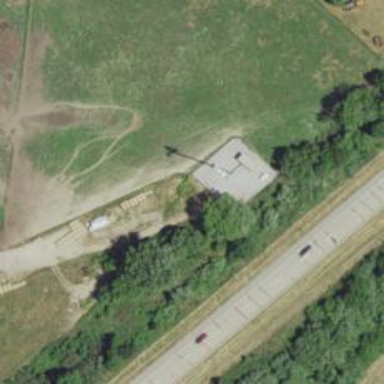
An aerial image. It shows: Mast tower used for communication.